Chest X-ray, AP view. Patient: 87 years old, sex M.
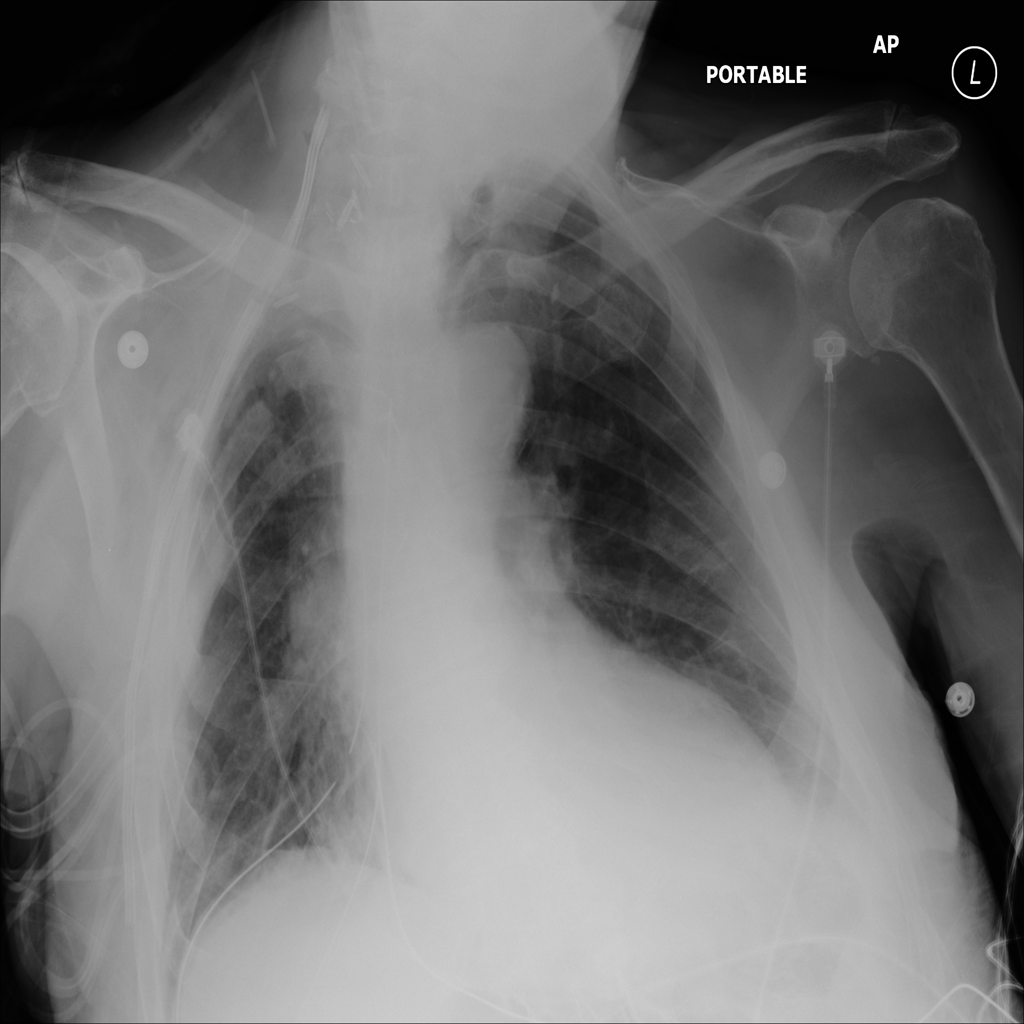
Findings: Effusion, Mass